Question: I've an SSIS dtsx package which is used to load data from a remote MAS db server using a DSN based connection. We load data from many tables into their replica tables in SQL-Server. Everything was working fine until we made some changes to a table in MAS. The dtsx has been failing with the following error:
> Error: 0xC02090F8 at Data Flow Task, Import Data, DataReader Source
[28866]:
"UDF_TREAD_DEPTH" (29160).
Actually I believe it might be related to a single table field "UDF_TREAD_DEPTH" which is a decimal field. This field is shown in the DataReader source as '"numeric [DT_NUMERIC]" with Length:0, Precision:4 & Scale:2.'
In past we had simple data in format xx.xx. And now I see after the issue that we have data like xx.xx, xxx, .. however, still the data type didn't change after I refreshed the Data Reader source.
> I believe the "Precision shud be updated to 5" for the data we have
based on <URL>.

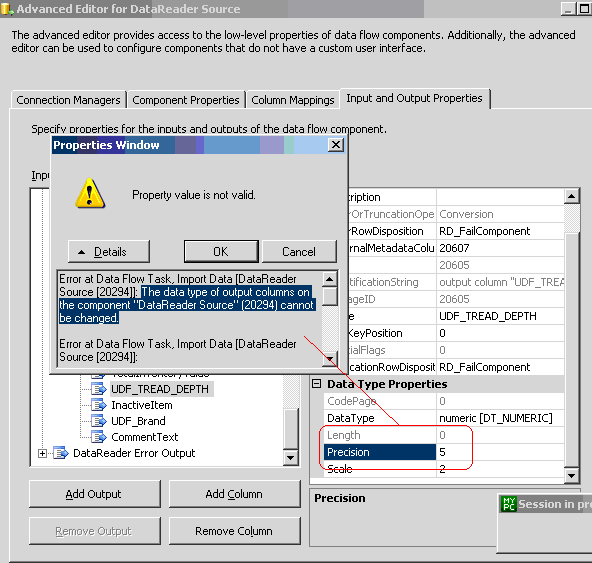
Answer: I got the data to be updated with the xxx.xx mask so 100 became 100.00. And this helped the DataReader in SSIS infer the type correctly.
In addition to it I also found another easy way of doing so which didn't require support of any cast / convert function -
'''
UDF_TREAD_DEPTH * 1.00 as UDF_TREAD_DEPTH
'''
This also allowed the DataReader to infer the type (i.e. precision & scale) correctly.